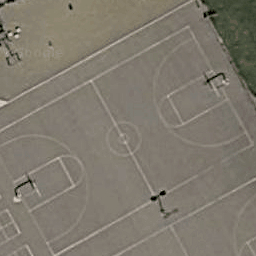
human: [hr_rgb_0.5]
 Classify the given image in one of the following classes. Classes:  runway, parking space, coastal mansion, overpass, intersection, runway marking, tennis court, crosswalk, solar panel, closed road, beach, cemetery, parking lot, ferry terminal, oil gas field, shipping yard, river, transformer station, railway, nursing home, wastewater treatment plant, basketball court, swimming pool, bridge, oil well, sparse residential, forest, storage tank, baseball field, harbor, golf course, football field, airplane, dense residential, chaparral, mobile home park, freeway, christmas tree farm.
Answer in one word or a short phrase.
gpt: basketball court